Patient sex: F
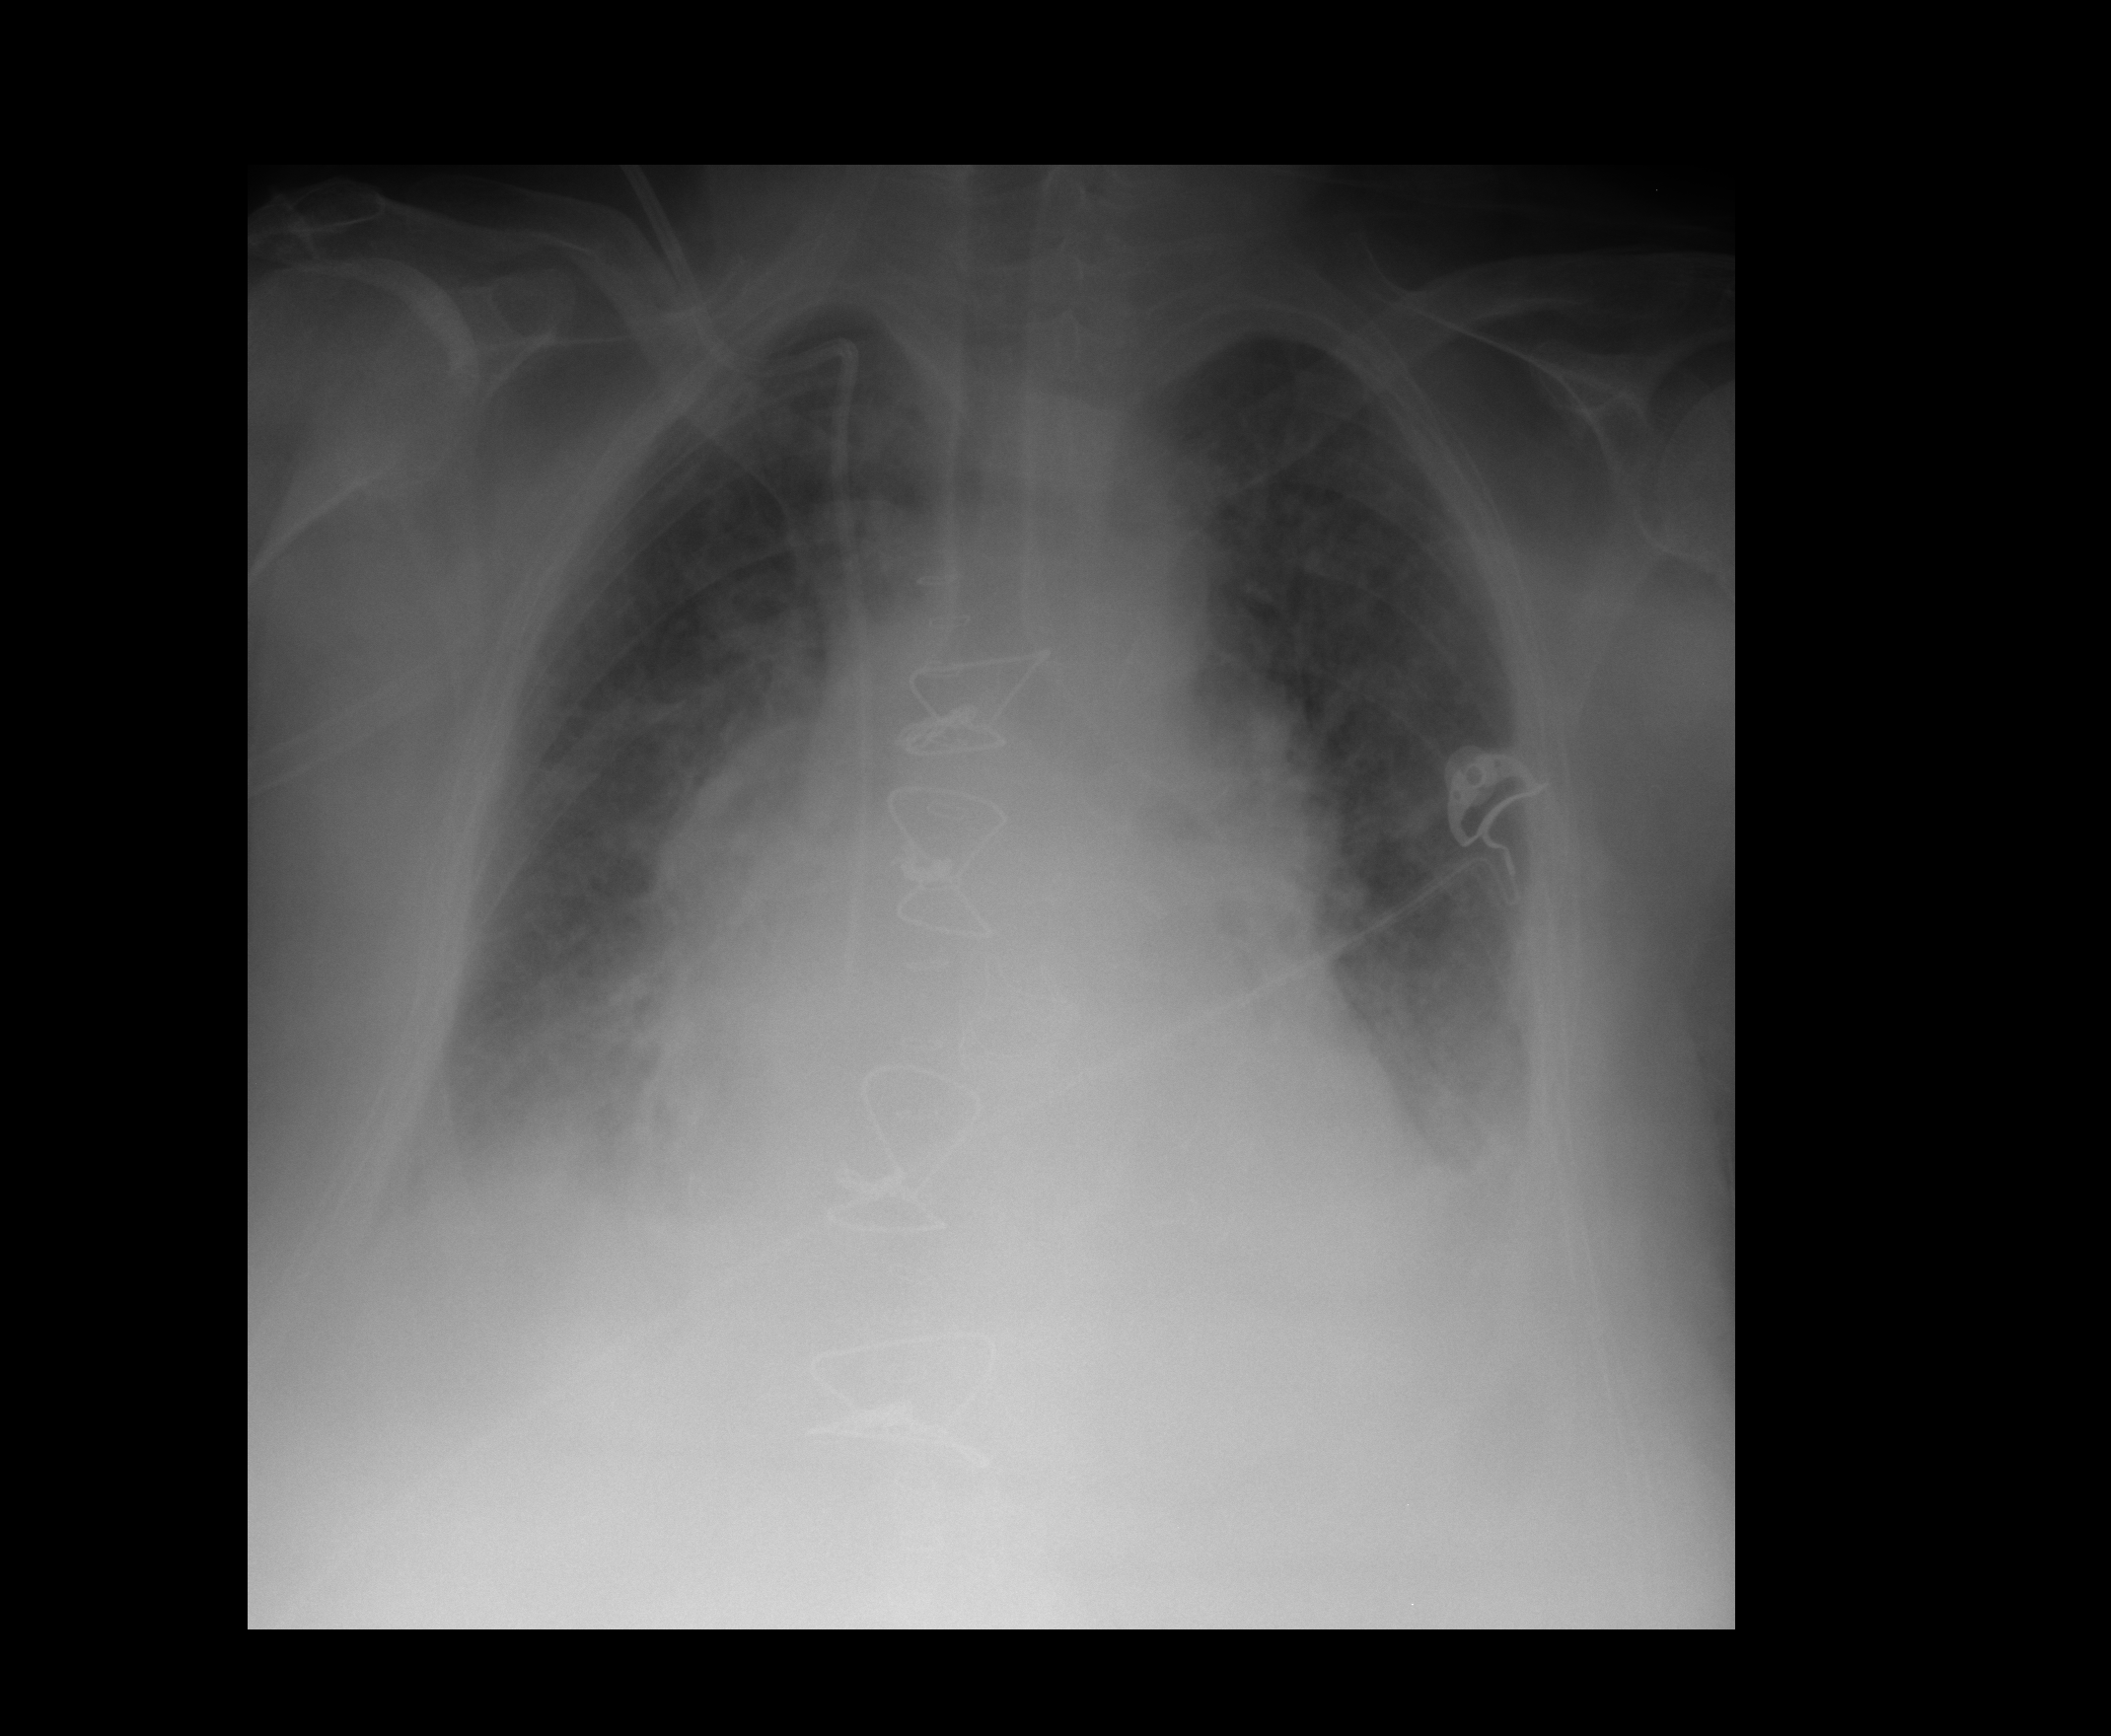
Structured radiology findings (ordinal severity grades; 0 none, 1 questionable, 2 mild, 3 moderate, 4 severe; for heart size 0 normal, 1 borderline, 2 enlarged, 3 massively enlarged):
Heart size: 3
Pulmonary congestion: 3
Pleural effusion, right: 2
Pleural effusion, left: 3
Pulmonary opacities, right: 0
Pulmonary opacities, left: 0
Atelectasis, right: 2
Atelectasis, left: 2